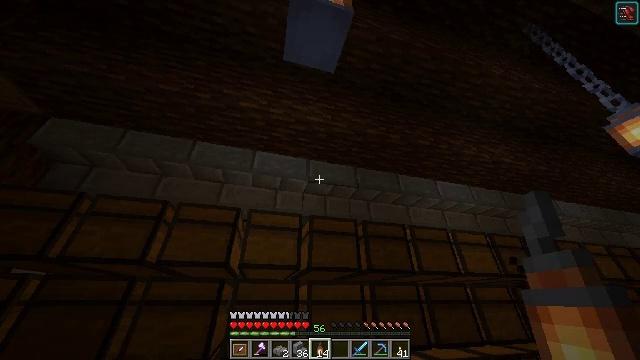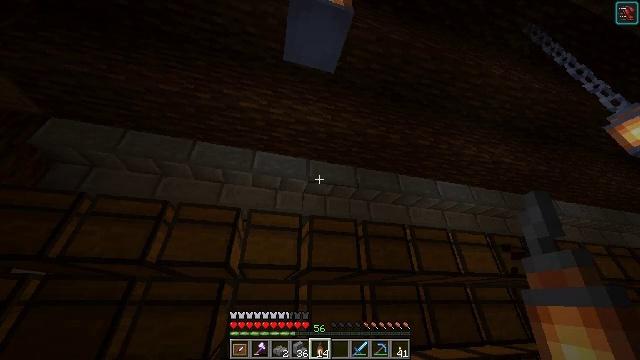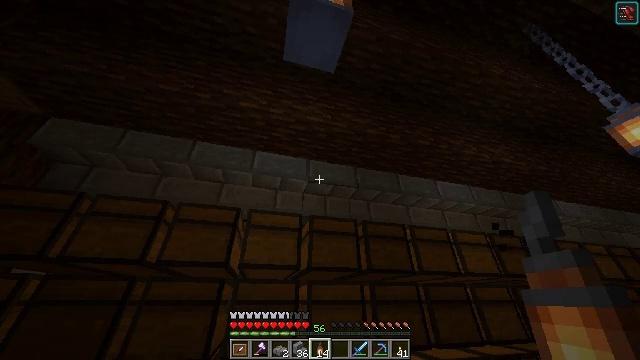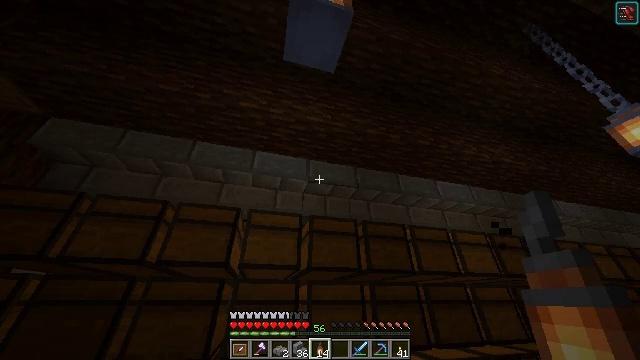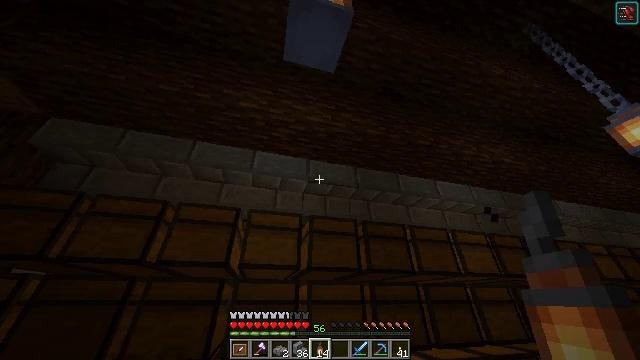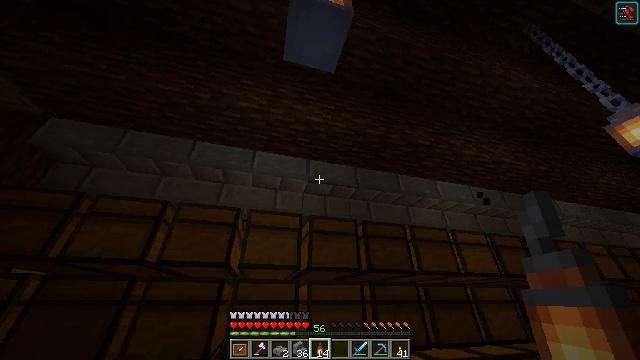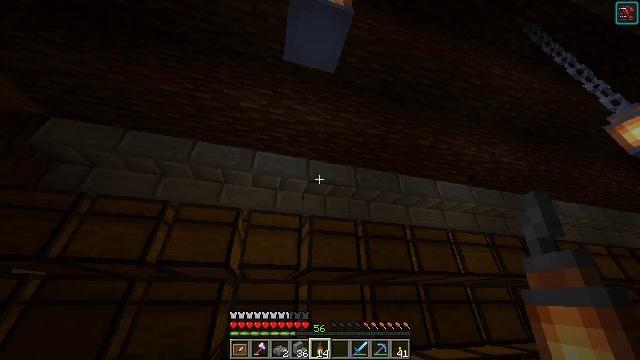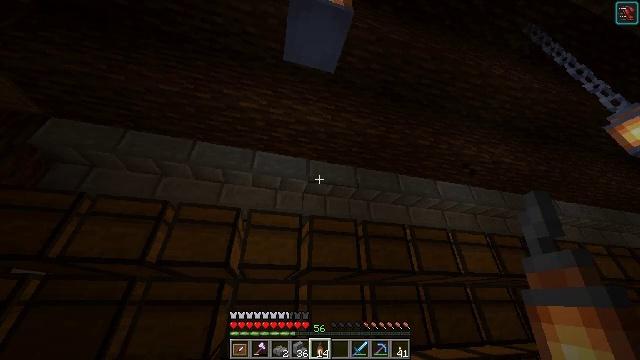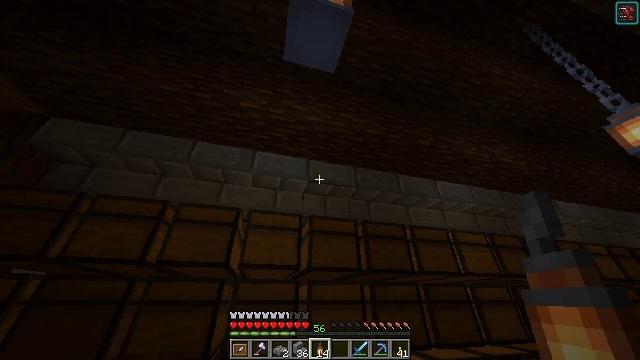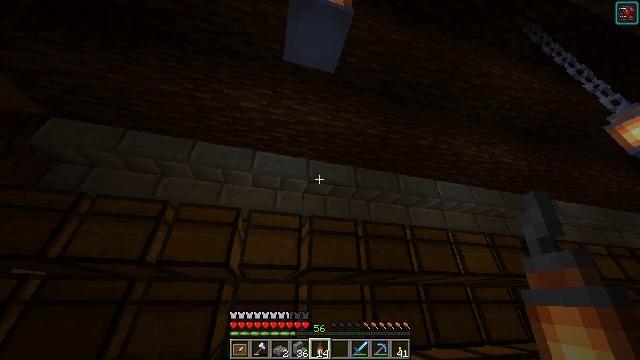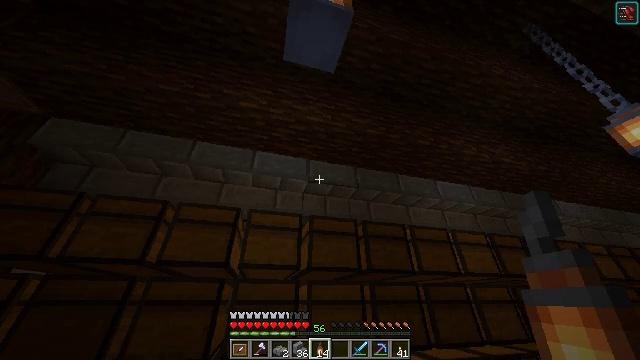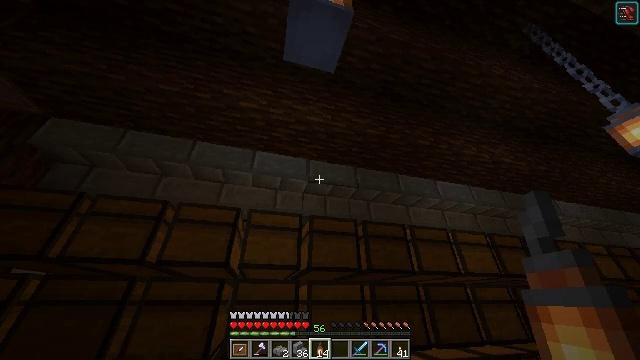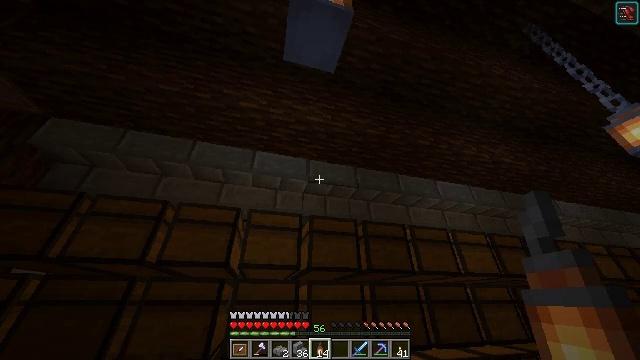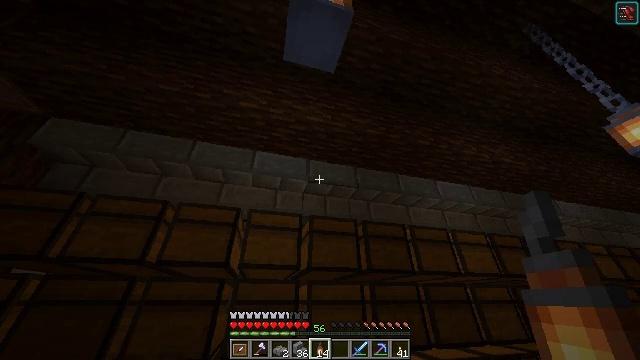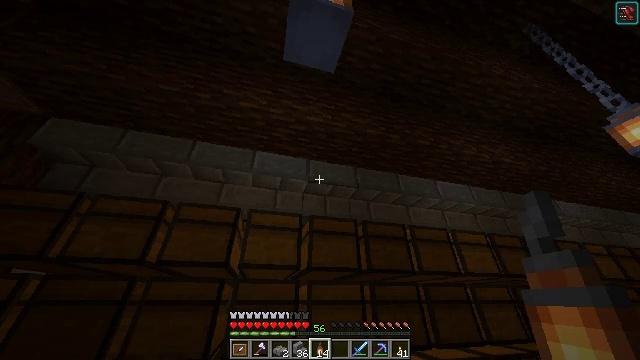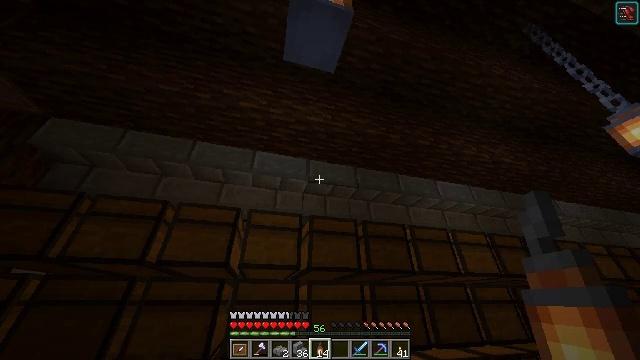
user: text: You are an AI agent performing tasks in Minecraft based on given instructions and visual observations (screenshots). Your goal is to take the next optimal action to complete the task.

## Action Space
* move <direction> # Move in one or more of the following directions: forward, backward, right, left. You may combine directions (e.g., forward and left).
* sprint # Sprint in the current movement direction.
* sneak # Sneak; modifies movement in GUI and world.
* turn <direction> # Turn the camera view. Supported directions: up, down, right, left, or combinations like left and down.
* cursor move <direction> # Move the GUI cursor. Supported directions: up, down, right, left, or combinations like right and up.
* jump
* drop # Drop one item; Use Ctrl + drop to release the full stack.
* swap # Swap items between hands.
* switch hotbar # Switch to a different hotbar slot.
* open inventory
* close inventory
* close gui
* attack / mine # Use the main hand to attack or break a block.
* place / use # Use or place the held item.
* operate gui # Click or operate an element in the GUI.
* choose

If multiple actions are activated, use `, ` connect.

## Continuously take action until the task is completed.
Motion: motion action
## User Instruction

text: Collect stone brick stairs for later use.
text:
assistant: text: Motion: no_op
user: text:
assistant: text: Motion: no_op
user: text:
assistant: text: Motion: no_op
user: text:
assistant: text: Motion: no_op
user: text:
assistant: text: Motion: no_op
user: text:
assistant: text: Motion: no_op
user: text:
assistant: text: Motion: no_op
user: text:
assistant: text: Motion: no_op
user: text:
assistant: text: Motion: no_op
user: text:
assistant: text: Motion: no_op
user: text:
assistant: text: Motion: no_op
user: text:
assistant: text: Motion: no_op
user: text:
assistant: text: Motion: no_op
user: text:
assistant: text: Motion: no_op
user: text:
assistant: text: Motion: no_op
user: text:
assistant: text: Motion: no_op
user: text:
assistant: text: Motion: no_op
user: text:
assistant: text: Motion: no_op
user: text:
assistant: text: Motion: no_op
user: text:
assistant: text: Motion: no_op
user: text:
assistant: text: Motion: no_op
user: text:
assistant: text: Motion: no_op
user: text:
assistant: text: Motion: no_op
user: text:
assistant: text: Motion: no_op
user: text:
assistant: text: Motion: no_op
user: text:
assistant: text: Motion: no_op
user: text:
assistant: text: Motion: no_op
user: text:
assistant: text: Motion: no_op
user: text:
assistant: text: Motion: no_op
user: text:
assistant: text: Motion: no_op